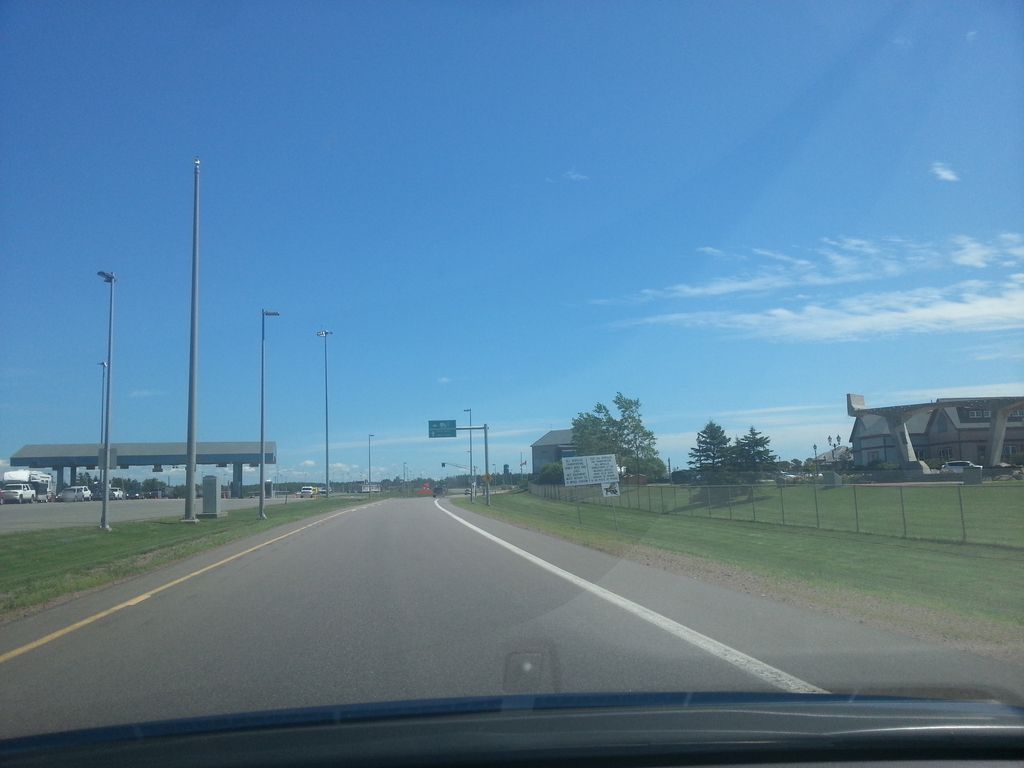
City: charlottetown